Aerial crown-view tile of a tropical tree (Barro Colorado Island, Panama), acquired 20241014:
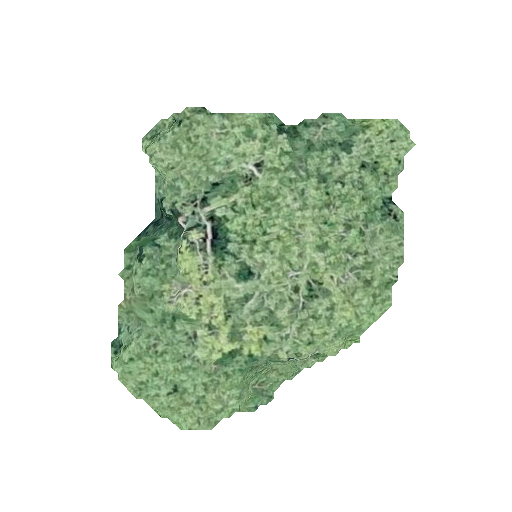
Species: Astronium graveolens
GBIF accepted scientific name: Astronium graveolens
Crown area: 109.726 m²